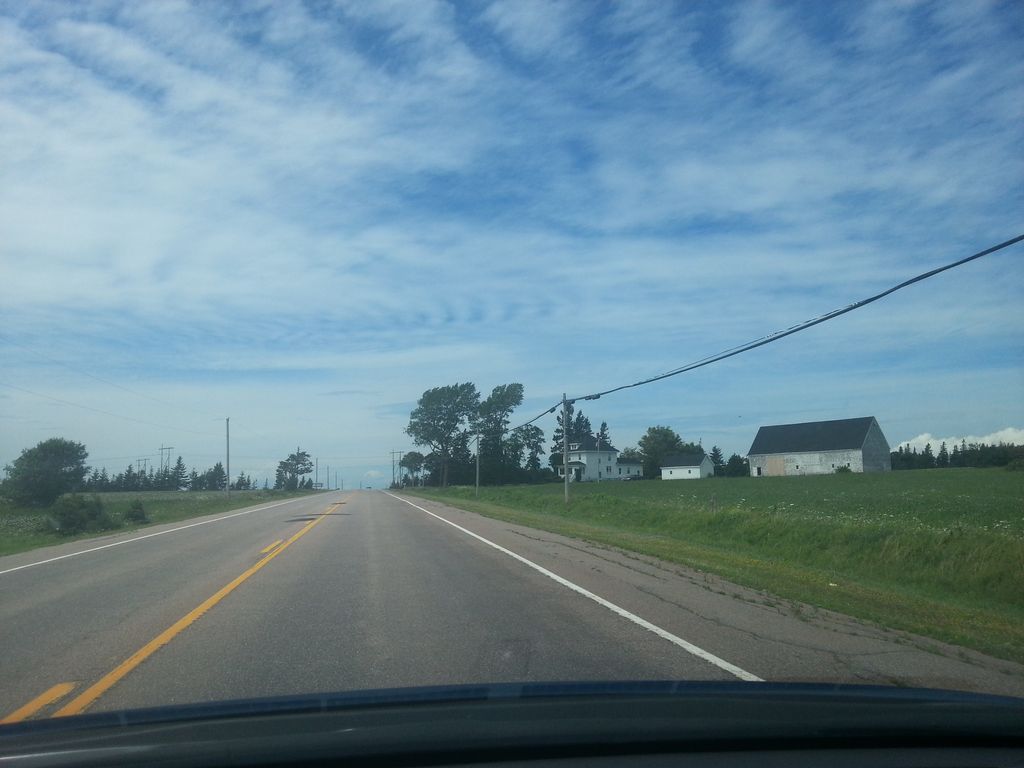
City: charlottetown